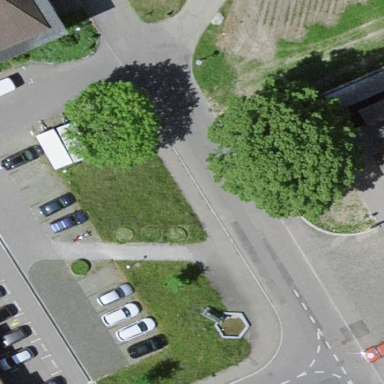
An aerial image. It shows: Parking area with grass paver surface.